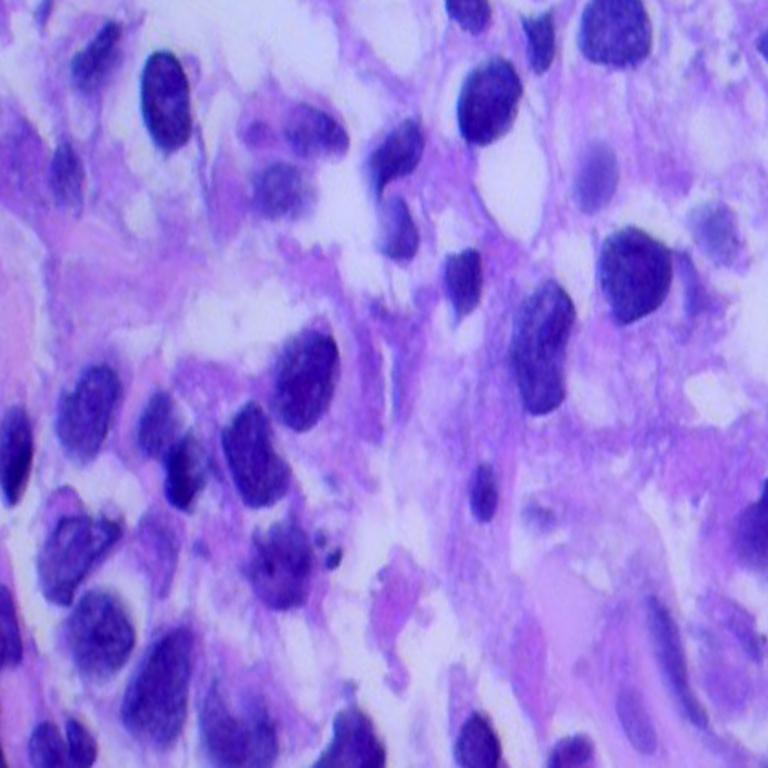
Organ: lung
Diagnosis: adenocarcinomas